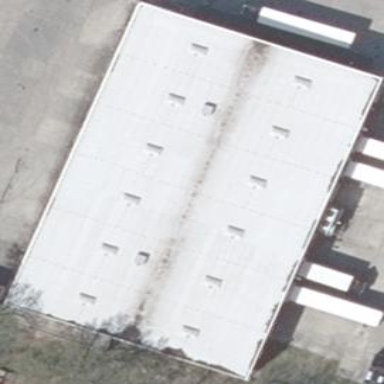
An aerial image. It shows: Industrial building.